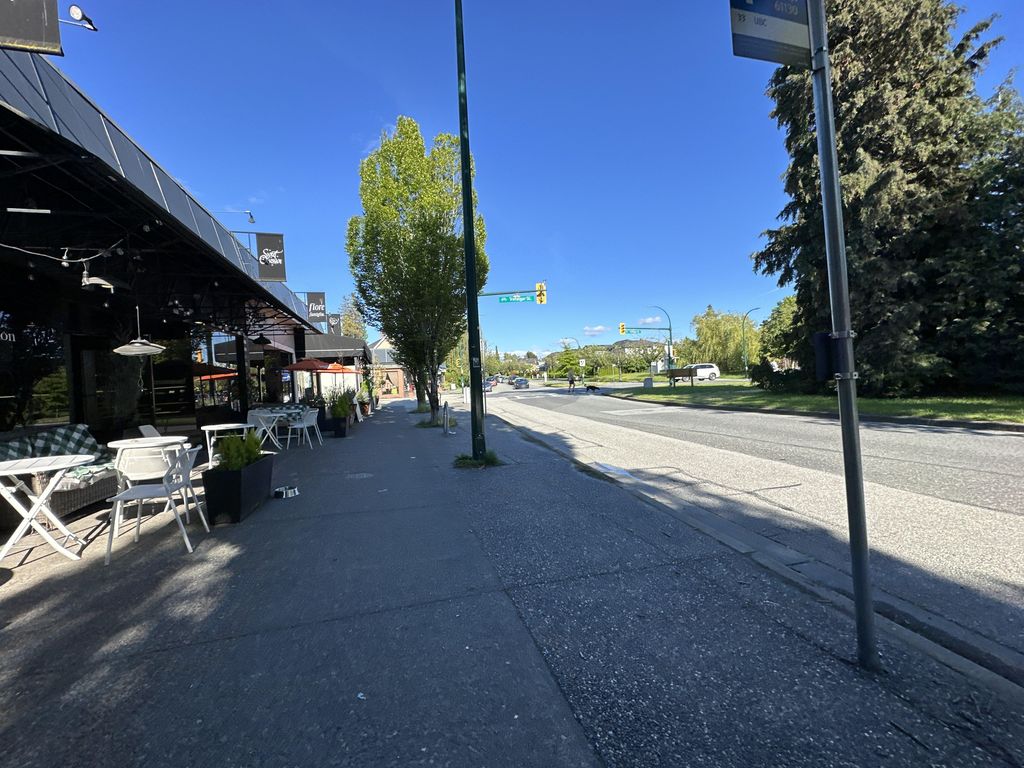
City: vancouver